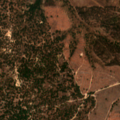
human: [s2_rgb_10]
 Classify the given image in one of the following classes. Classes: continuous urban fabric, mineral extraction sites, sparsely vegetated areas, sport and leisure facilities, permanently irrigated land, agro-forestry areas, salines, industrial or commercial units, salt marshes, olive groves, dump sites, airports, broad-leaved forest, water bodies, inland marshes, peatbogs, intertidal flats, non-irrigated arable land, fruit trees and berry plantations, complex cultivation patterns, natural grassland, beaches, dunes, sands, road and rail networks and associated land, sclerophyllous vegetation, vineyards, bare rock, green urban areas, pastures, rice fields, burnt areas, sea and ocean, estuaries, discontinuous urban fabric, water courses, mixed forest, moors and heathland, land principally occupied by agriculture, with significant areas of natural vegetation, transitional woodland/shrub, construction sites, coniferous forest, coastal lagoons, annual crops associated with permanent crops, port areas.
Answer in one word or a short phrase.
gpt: agro-forestry areas, broad-leaved forest, mixed forest, transitional woodland/shrub